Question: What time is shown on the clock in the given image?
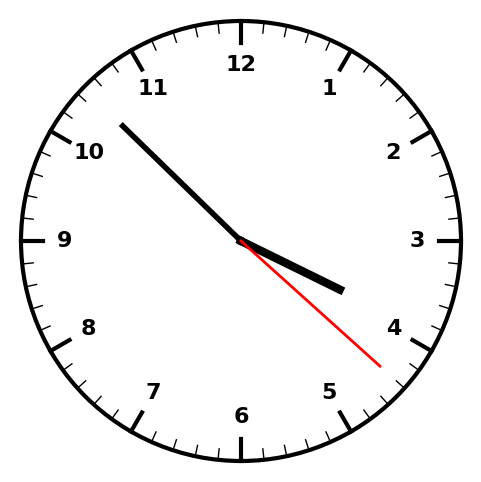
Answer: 03:52:22